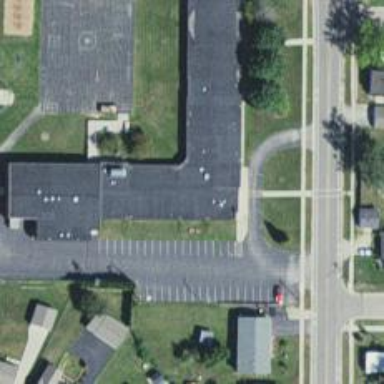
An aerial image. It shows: School.